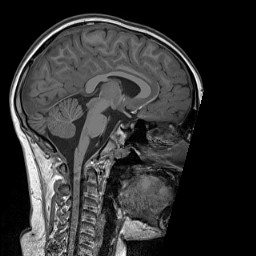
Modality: T1w
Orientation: sagittal
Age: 8
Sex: male
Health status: ill